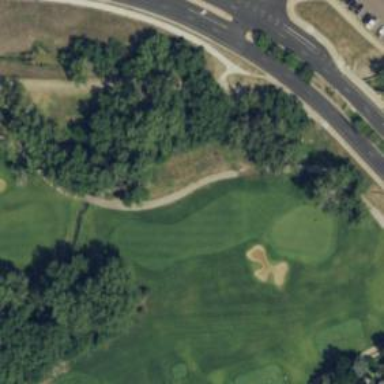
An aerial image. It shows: Path designated for golf carts.